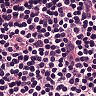
Metastatic tissue present: no